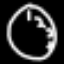
Label: clock